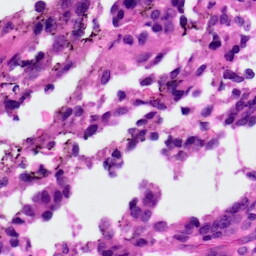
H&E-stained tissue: Ovarian